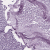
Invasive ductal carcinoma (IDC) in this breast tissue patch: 0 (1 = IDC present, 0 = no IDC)